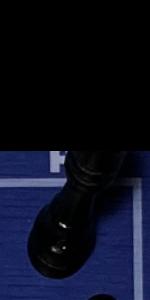
Label: Rook_Black